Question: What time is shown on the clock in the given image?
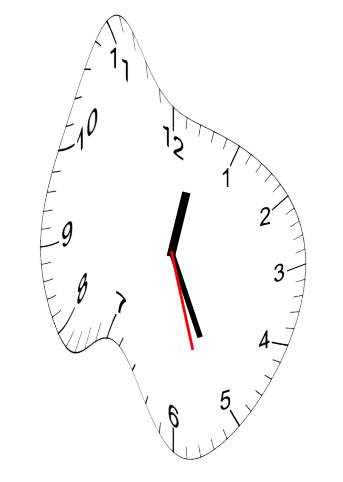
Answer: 12:25:27